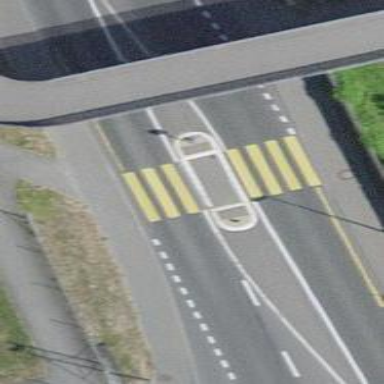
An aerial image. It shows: Uncontrolled zebra crossing with marked island on the road.